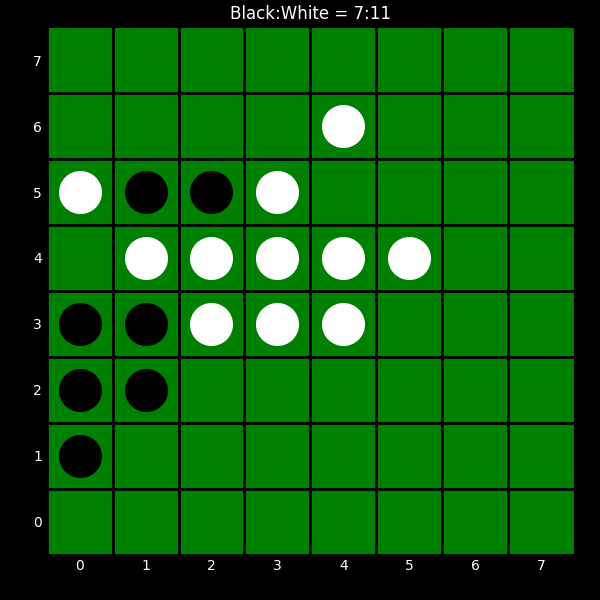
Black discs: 7
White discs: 11